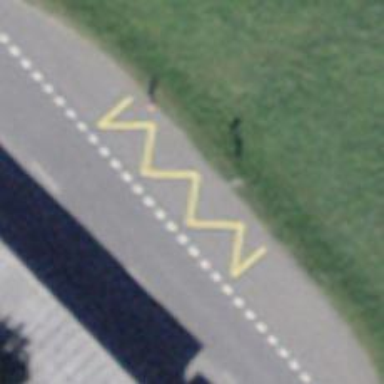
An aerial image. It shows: Bus stop with platform for public transport.